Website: bh-photo
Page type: gifting
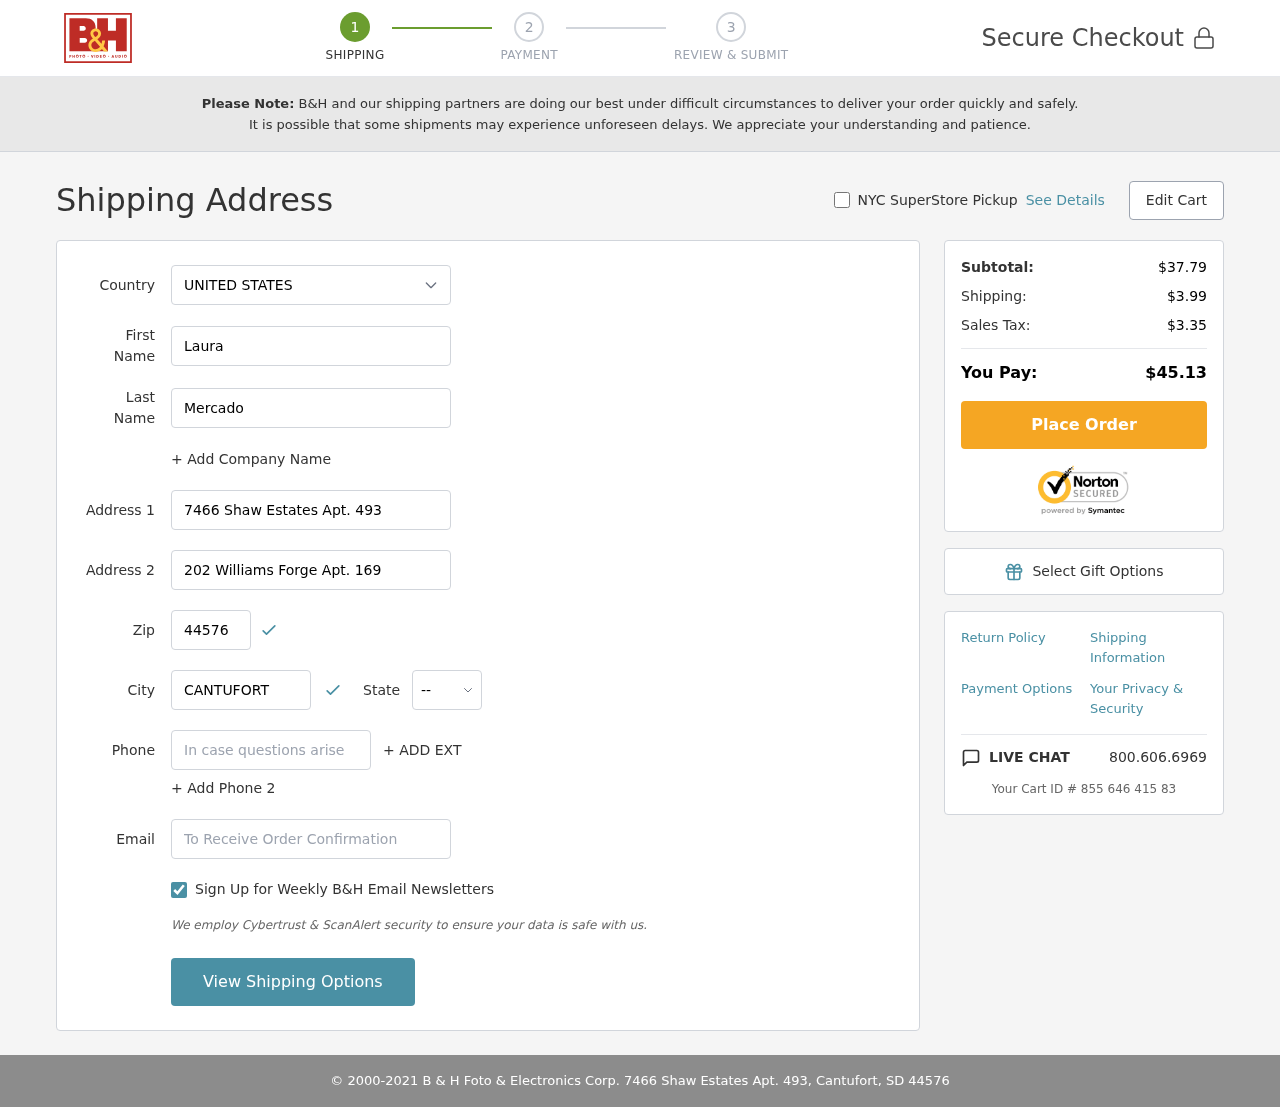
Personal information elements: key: PII_CITY
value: Cantufort
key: PII_COUNTRY
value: United States
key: PII_EMAIL
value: lmercado@yahoo.com
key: PII_FIRSTNAME
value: Laura
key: PII_LASTNAME
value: Mercado
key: PII_PHONE
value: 8983335564
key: PII_POSTCODE
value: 44576
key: PII_STATE_ABBR
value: SD
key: PII_STREET
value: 7466 Shaw Estates Apt. 493
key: PII_STREET2
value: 202 Williams Forge Apt. 169
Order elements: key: ORDER_SUBTOTAL
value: $37.79
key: ORDER_SHIPPING_COST
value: $3.99
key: ORDER_TAX
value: $3.35
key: ORDER_TOTAL
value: $45.13
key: ORDER_ID
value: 855 646 415 83